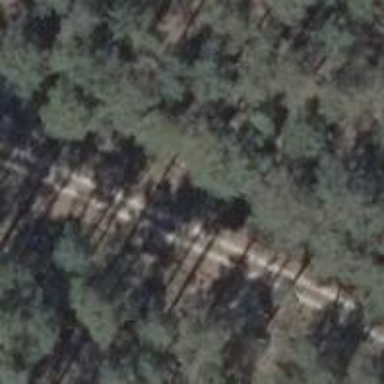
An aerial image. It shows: Sandy track road with grade4 tracktype.